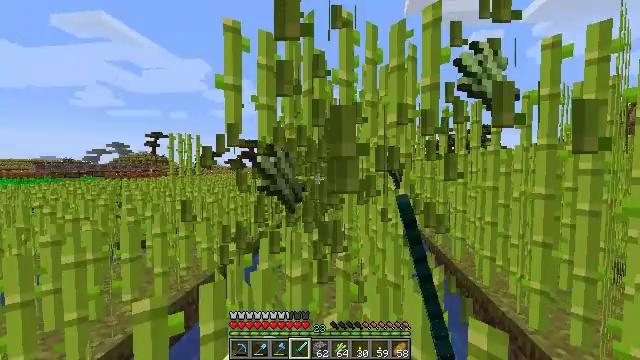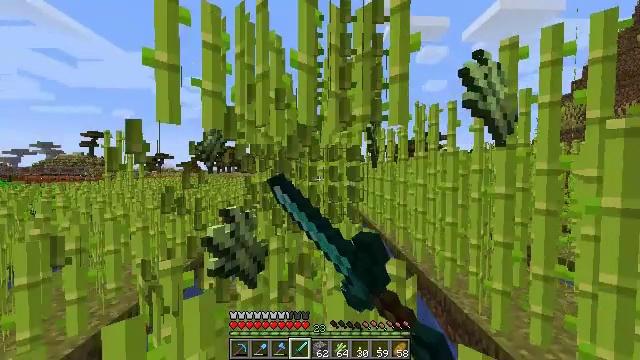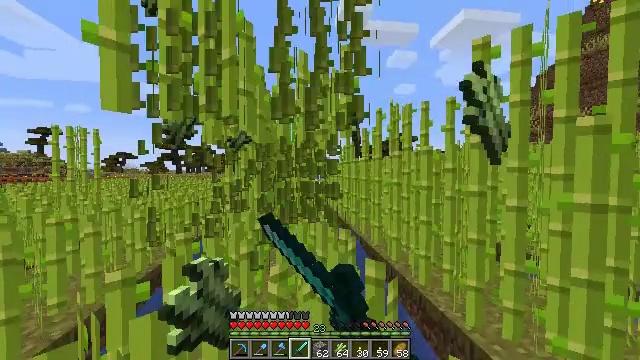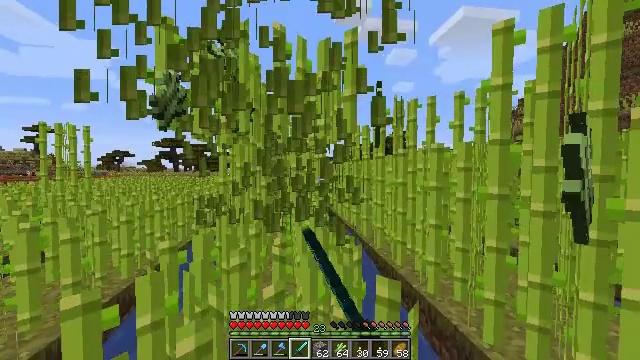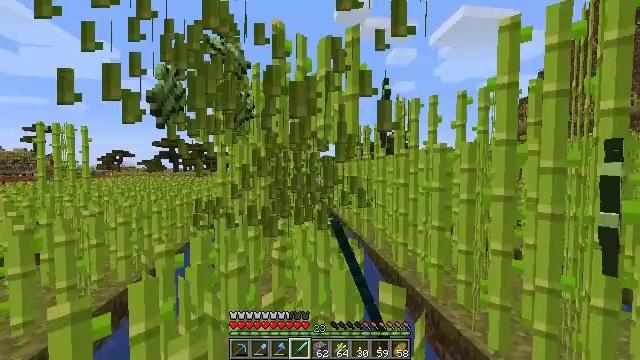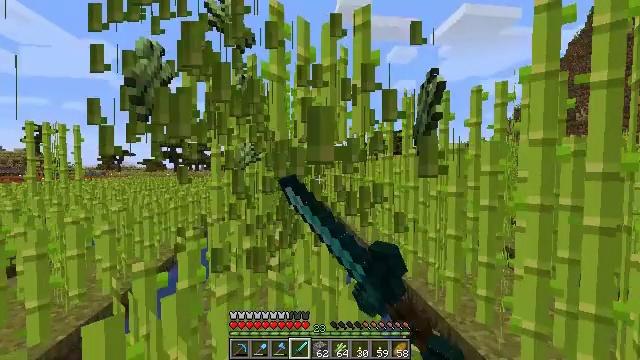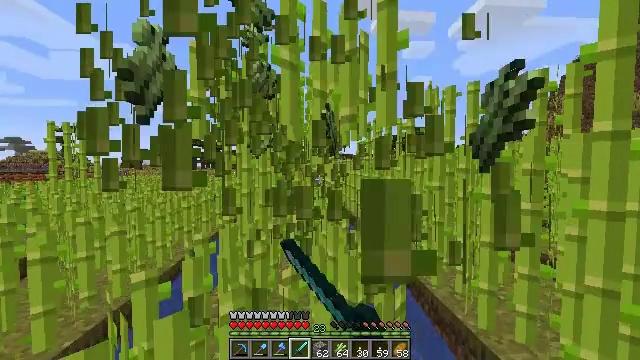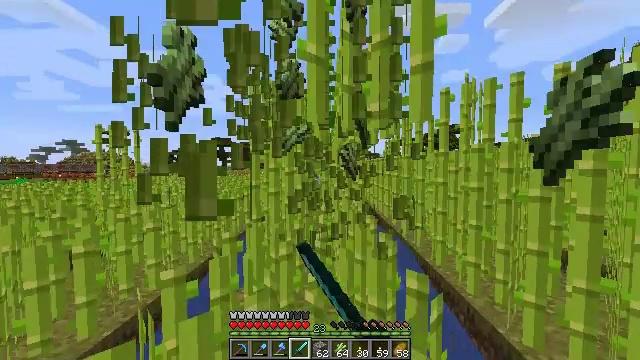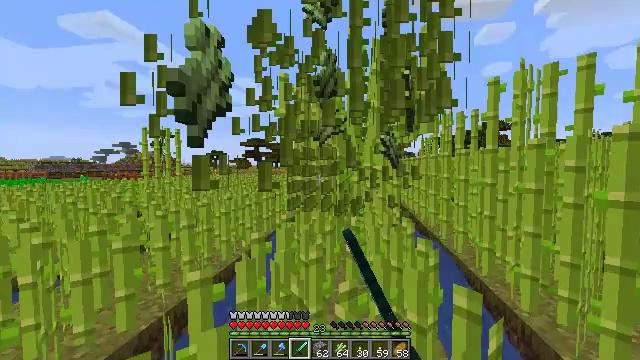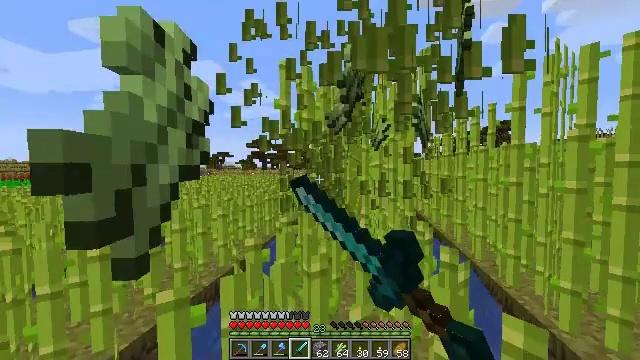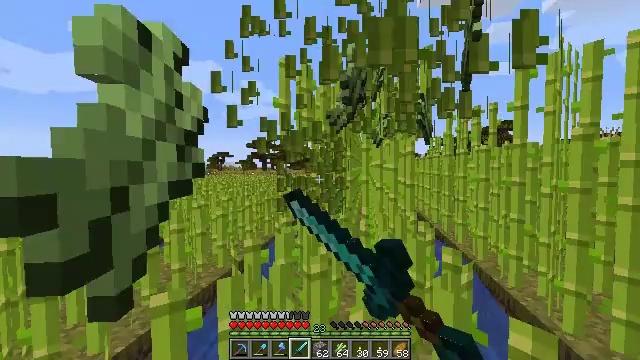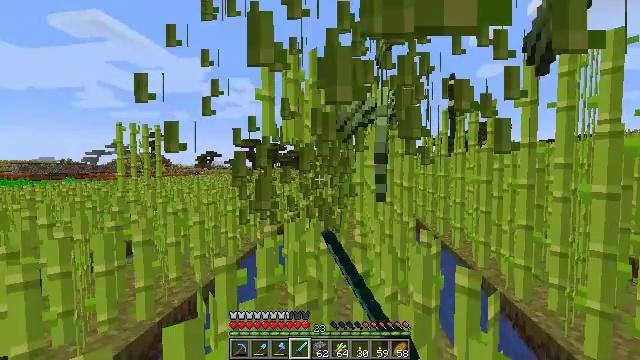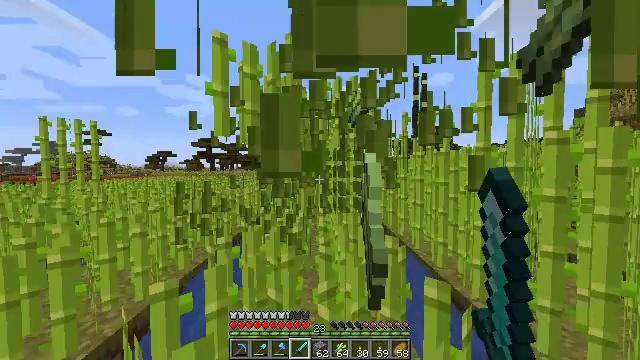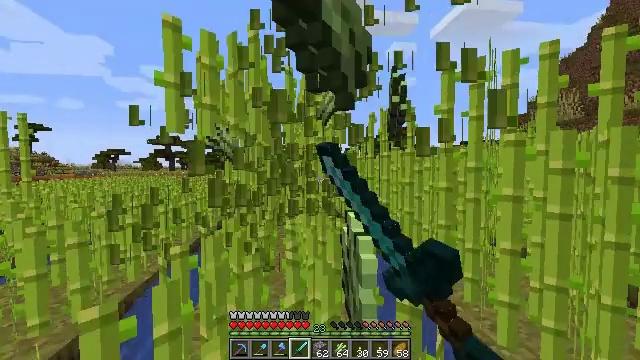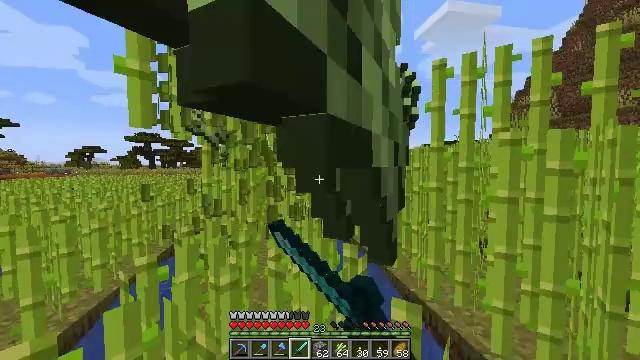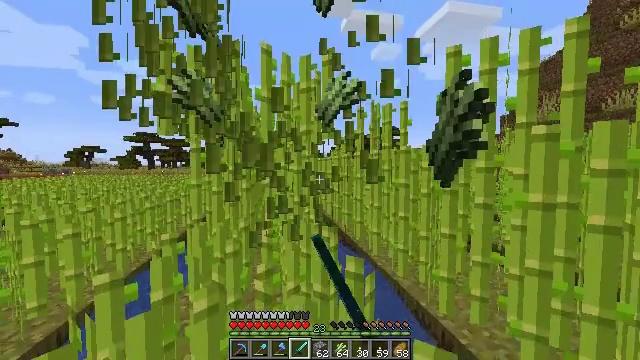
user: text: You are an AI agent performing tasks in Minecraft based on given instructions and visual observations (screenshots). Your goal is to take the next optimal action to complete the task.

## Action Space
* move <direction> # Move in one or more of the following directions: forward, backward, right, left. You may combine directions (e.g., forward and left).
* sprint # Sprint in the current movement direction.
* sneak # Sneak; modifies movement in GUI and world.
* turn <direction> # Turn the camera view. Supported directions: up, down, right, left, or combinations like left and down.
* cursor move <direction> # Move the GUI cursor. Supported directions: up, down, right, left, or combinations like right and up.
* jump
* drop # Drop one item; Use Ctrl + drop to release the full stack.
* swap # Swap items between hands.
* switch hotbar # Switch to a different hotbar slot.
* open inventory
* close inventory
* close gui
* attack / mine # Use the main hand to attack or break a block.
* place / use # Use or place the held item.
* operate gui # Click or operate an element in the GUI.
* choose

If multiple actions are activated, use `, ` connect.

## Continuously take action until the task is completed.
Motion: motion action
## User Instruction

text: Break the sugar cane.
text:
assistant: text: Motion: move forward, turn right, attack / mine
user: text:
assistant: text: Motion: move forward, turn right, attack / mine
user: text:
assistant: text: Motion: move forward, attack / mine
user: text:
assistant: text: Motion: move forward, attack / mine
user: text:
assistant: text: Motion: move forward, attack / mine
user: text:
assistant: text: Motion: move forward, turn left, attack / mine
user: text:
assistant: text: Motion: move forward, turn left, attack / mine
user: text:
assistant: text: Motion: move forward, turn left, attack / mine
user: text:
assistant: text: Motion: move forward, turn left, attack / mine
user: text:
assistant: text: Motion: move forward, attack / mine
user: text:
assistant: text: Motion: move forward, turn right, attack / mine
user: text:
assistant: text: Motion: move forward, turn right, attack / mine
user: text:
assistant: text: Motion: move forward, turn right, attack / mine
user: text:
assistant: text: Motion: move forward, turn right, attack / mine
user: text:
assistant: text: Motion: move forward, attack / mine
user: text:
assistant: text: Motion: move forward, attack / mine
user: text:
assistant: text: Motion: move forward, attack / mine
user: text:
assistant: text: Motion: move forward, turn left, attack / mine
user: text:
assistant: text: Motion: move forward, turn left, attack / mine
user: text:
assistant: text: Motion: move forward, turn left, attack / mine
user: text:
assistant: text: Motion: move forward, attack / mine
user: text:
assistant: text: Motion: move forward, attack / mine
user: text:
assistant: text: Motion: move forward, turn right, attack / mine
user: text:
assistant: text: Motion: move forward, turn right, attack / mine
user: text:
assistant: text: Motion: move forward, turn right, attack / mine
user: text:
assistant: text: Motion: move forward, turn right, attack / mine
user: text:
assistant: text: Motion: move forward, attack / mine
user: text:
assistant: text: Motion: move forward, attack / mine
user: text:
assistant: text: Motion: move forward, turn left, attack / mine
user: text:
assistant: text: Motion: move forward, turn left, attack / mine